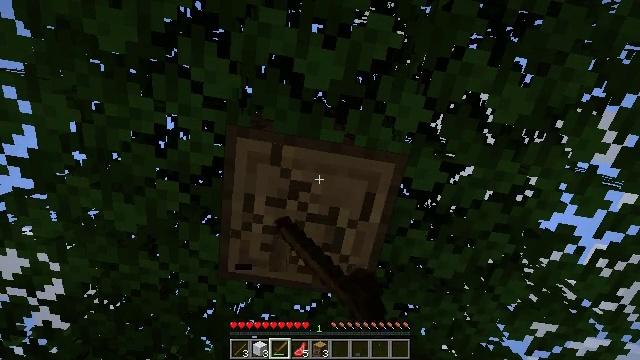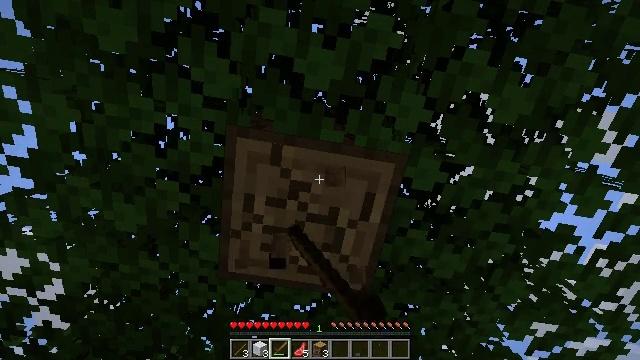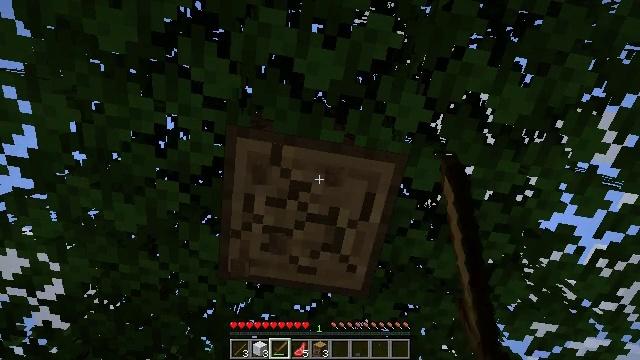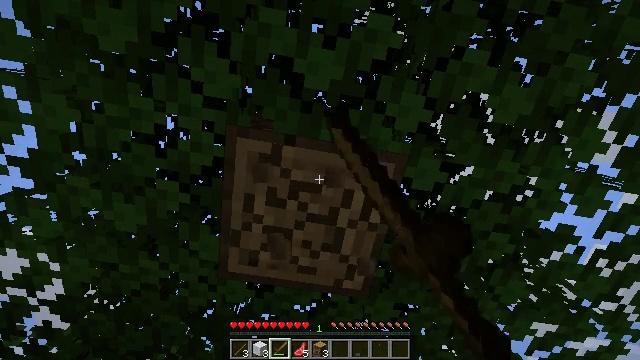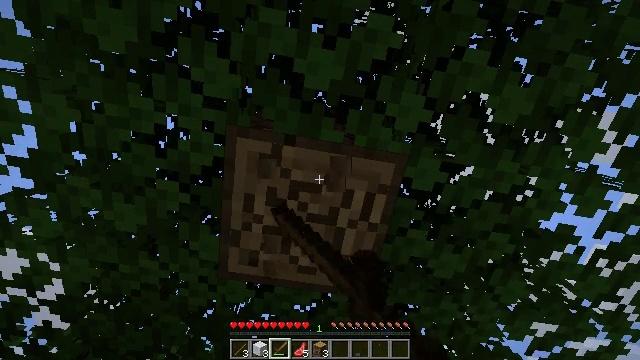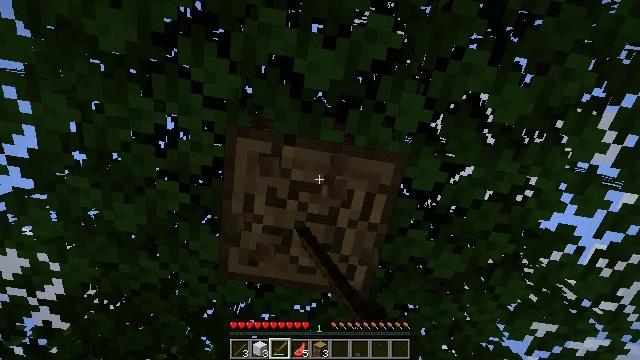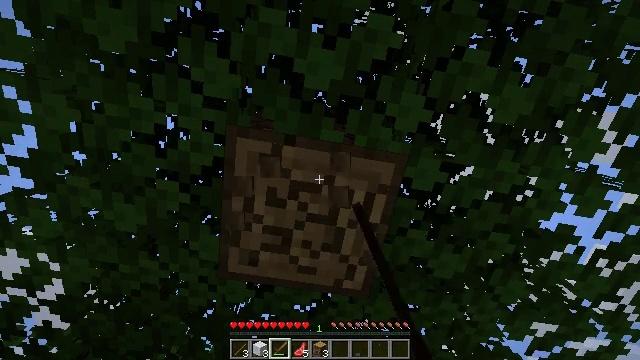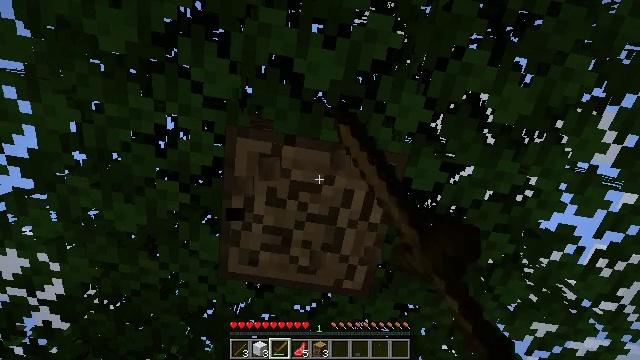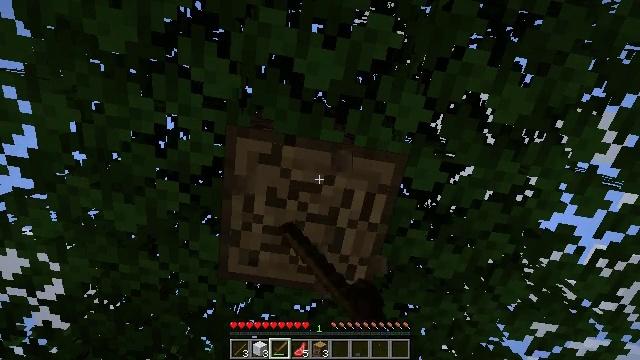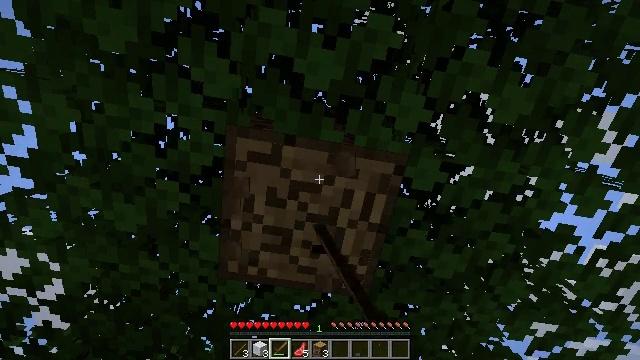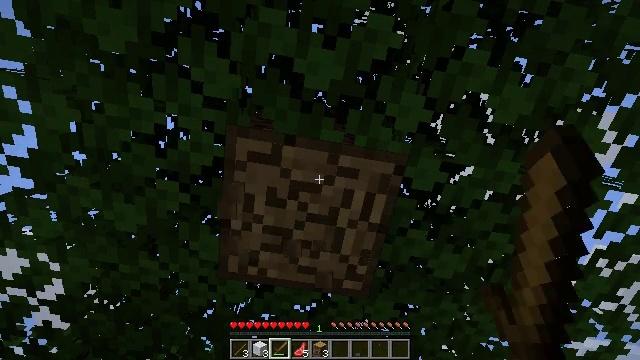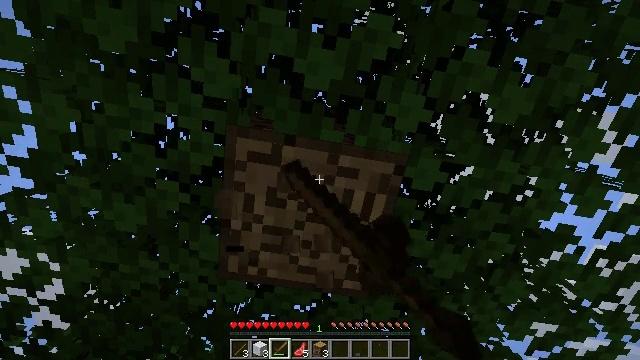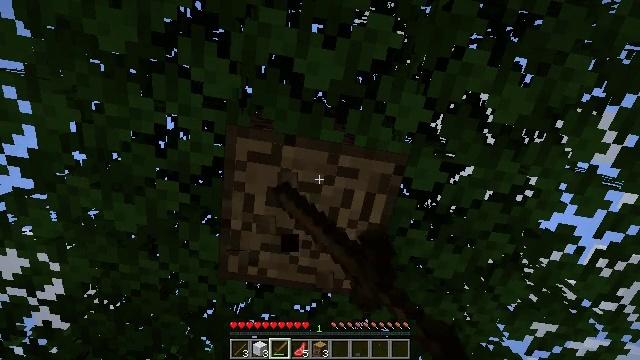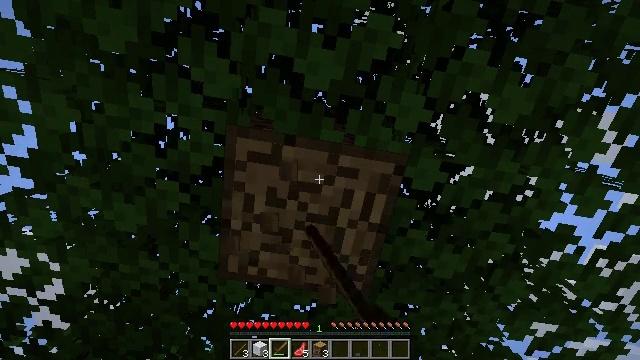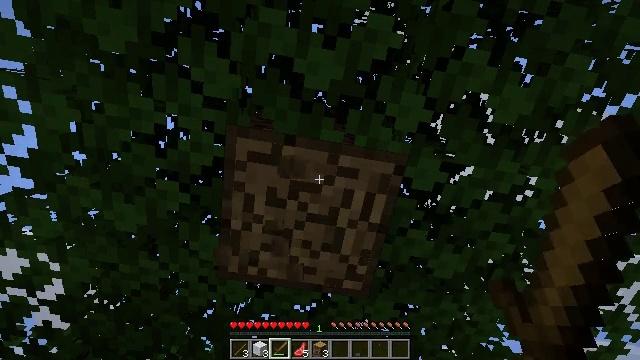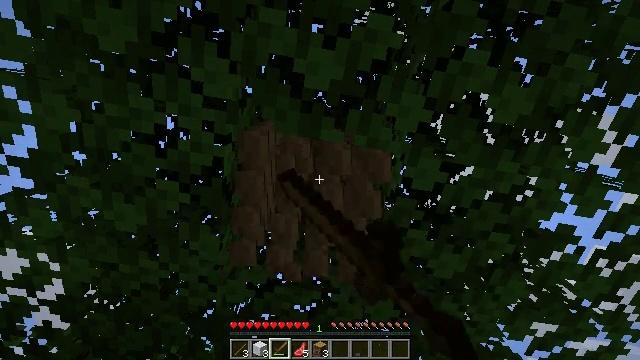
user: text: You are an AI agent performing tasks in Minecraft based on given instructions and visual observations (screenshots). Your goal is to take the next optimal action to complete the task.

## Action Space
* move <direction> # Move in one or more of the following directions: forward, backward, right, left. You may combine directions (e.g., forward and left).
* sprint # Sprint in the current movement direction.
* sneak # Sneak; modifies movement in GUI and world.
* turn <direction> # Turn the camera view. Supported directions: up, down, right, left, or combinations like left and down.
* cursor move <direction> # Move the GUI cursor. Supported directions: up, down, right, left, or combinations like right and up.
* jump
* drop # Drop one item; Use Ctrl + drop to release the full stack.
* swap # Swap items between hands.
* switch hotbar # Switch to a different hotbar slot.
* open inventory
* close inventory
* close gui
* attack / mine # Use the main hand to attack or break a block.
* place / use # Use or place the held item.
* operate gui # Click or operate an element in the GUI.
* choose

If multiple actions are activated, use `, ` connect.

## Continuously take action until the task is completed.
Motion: motion action
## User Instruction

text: Chop down the oak log.
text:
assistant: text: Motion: attack / mine
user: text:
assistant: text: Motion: attack / mine
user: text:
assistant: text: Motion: attack / mine
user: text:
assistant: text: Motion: attack / mine
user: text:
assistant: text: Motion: attack / mine
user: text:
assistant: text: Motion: attack / mine
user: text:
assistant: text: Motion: attack / mine
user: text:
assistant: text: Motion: attack / mine
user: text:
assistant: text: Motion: attack / mine
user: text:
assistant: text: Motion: attack / mine
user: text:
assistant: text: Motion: attack / mine
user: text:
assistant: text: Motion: attack / mine
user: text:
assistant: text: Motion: attack / mine
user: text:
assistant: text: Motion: attack / mine
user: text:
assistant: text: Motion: attack / mine
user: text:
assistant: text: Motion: attack / mine
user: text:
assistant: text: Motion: attack / mine
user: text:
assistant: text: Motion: attack / mine
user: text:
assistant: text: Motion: attack / mine
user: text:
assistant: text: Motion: attack / mine
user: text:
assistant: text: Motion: attack / mine
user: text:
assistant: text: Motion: attack / mine
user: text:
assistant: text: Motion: attack / mine
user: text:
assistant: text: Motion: attack / mine
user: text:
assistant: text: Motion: attack / mine
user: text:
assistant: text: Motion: attack / mine
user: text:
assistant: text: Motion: attack / mine
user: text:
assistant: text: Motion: attack / mine
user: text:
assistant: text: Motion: attack / mine
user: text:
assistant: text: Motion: attack / mine